Question: I have a scenario with 3 sub-applications embedded into a main one.
I'm trying to use the splitviewcontroller to change my detailview's content, but I couldn't replace the detailviewcontroller without losing the popover.
Questions:
1-How can I build a organized structure to maintain my project?
2-How can I replace my detailviews viewcontroller by another?
3-Should I use storyboard or separated XIB's?
4-Can I "call" a splitviewcontroller from a simple view? (Login(single)->AppSelection(single)->App1(splitview).
Here is a sketch of my project

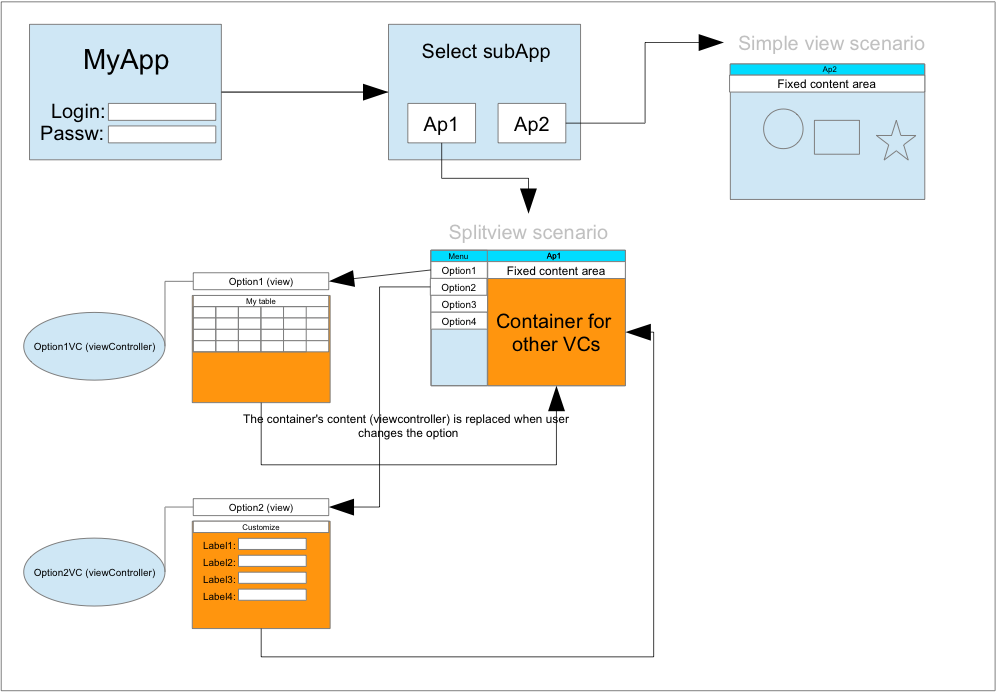
Answer: Looks like you've already got it mostly storyboarded, so I would definitely recommend that approach!
I wasn't able to figure out how to segue to a split view using just storyboards and nothing else. You will have to get the button press and replace the window's rootViewController with your split view (which you could load from a storyboard, or just a plain nib, if you wanted.)